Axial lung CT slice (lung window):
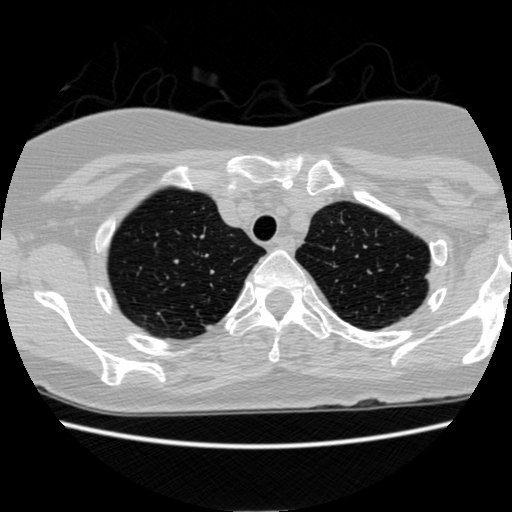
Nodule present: yes
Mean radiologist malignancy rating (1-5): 1